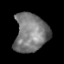
Tissue: lung
Cell type: Epithelial cells
Senescence score: 0.1763
Nuclear area (px): 1256
Mean DAPI intensity: 122.947